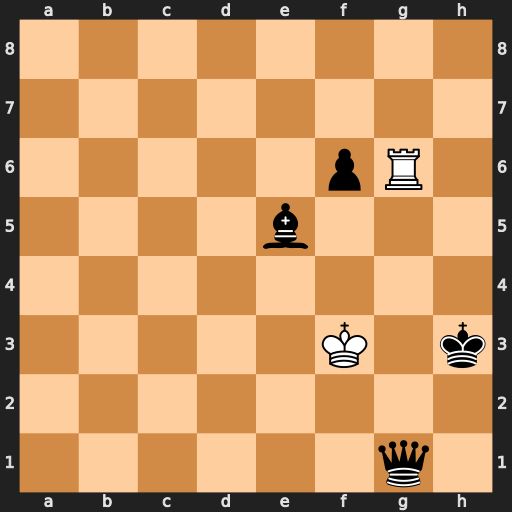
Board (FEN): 8/8/5pR1/4b3/8/5K1k/8/6q1
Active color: w
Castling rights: -
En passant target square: -
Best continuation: Rh6#